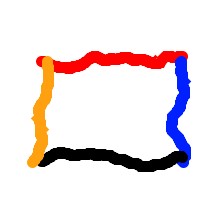
Shape: rectangle